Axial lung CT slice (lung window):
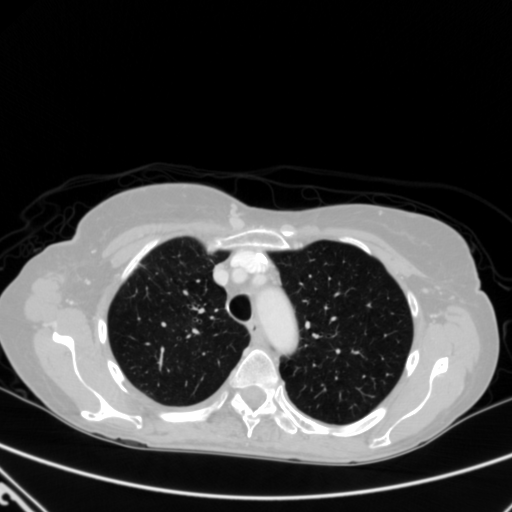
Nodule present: no